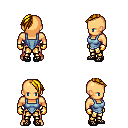
a pixel art fantasy rpg character, male body template, human, tanned skin, blue vest, gold greaves, blonde long mohawk hairstyle, gold gloves, ghillies, four views (front, back, left, right), 2x2 character sprite sheet, small pixel art, hard edges, no anti-aliasing